Question:
I don't know it's ID, class or anything but want to inspect it.
Run jQuery selector inside console '$('*:contains("some text")')' but didn't have any luck mainly because the element is not hidden but probably removed from the DOM tree.
Manually inspecting DOM tree for changes gives me nothing as it seems to be just too fast to notice what have changed.
I have been successful with Event breakpoints. Specifically - mousedown in my case. Just go to 'Sources-> Event Listener Breakpoints-> Mouse-> mousedown' in Chrome. After that I clicked the element I wanted to inspect and inside 'Scope Variables' I saw some useful directions.
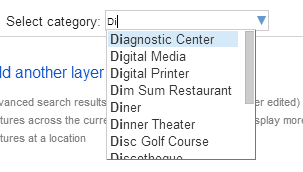
Answer: See update below.)
Find an element that contains the disappearing element. Right click on the element and apply "Break on... > Subtree Modifications." This will throw a debugger pause before the element disappears, which will allow you to interact with the element in a paused state.
<URL>
with the release of v. 70, it looks like FireFox finally supports this kind of debugging <URL>:
<URL>
Chrome has an "Emulate a focused page" option (you can get it from the <URL>